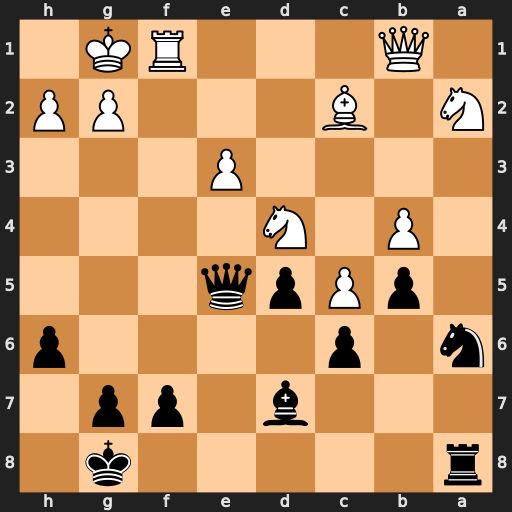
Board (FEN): r5k1/3b1pp1/n1p4p/1pPpq3/1P1N4/4P3/N1B3PP/1Q3RK1
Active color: b
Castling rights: -
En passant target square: -
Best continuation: Qxe3+ Kh1 Qxd4